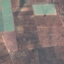
Label: PermanentCrop